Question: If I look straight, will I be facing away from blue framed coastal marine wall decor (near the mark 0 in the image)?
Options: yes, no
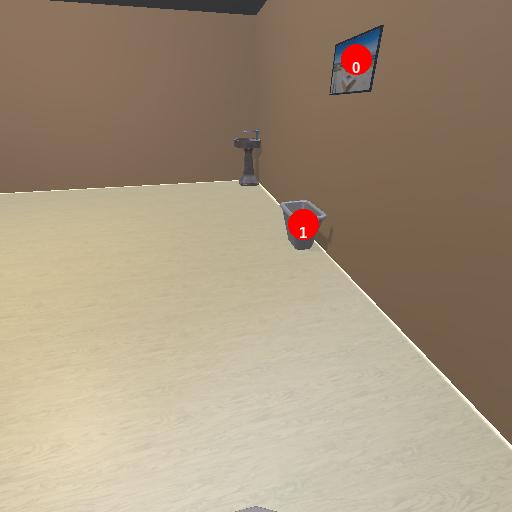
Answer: yes